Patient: sex F, age 76
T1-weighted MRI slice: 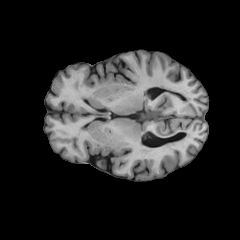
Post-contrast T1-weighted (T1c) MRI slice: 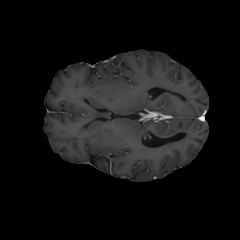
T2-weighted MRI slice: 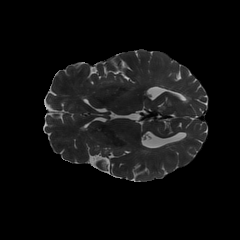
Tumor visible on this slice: no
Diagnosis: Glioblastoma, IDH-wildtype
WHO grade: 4